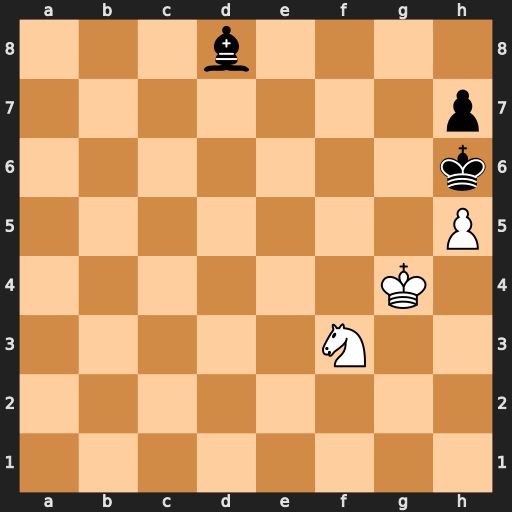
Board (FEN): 3b4/7p/7k/7P/6K1/5N2/8/8
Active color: w
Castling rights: -
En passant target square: -
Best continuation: Nd4 Kg7 Ne6+ Kf6 Nxd8